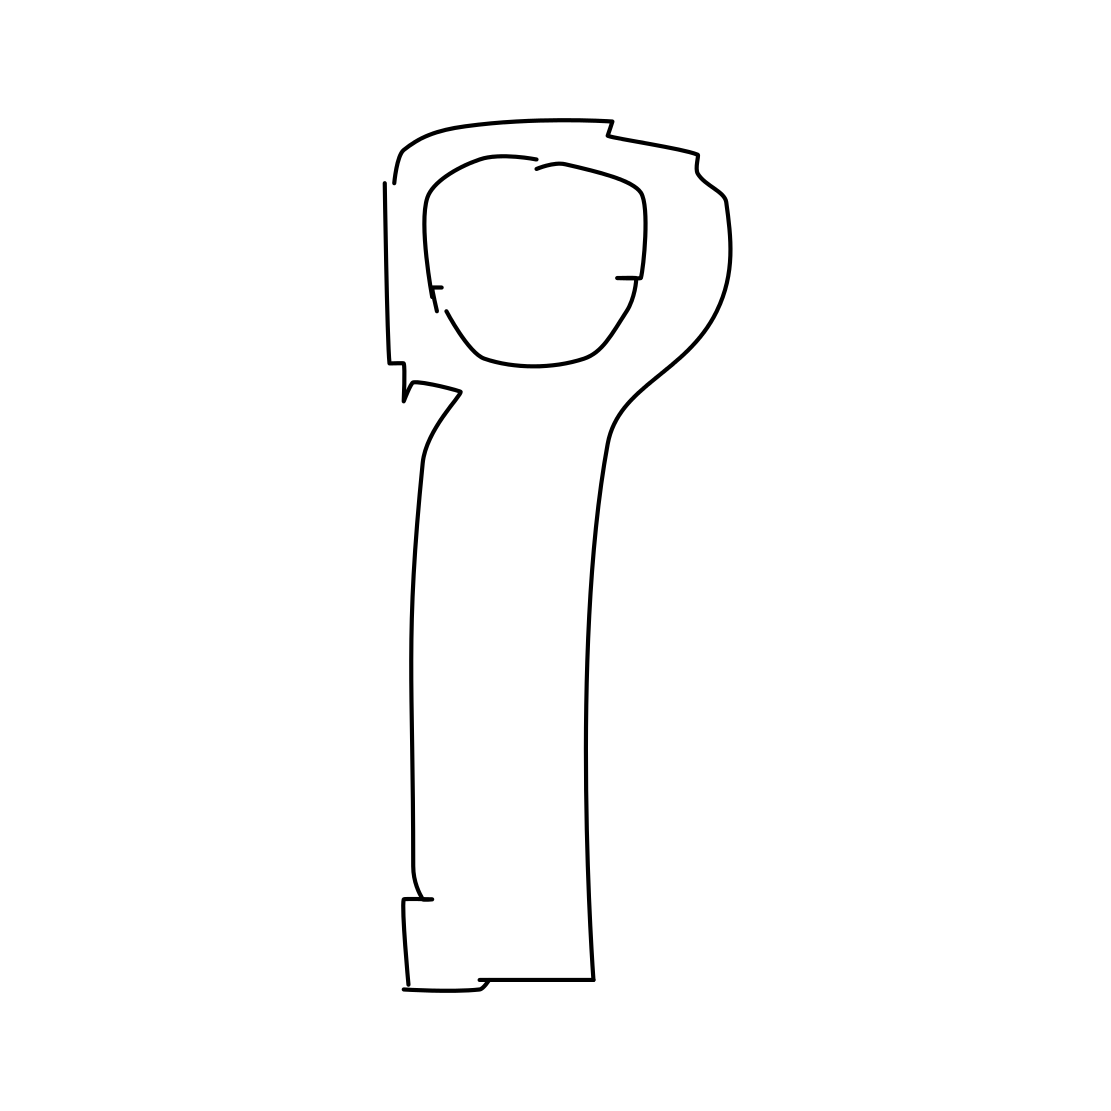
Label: bottle opener